Field crop: maize
Growth stage: 2
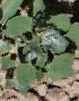
Species: chenopodium